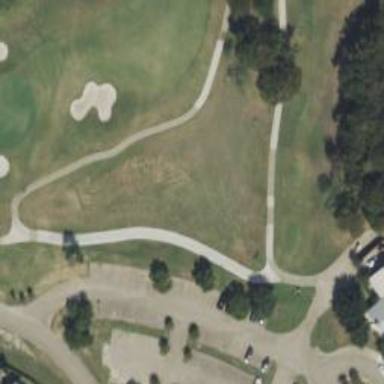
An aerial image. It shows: Path for both roads and golfers.